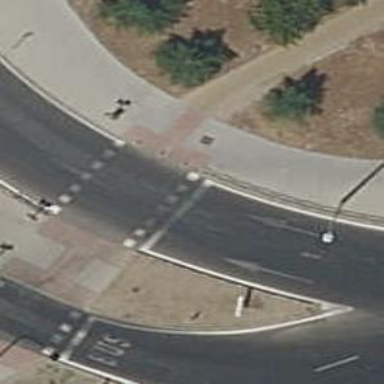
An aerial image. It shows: Road with traffic signals at crossing.